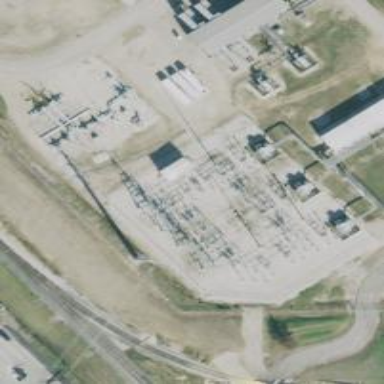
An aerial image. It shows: Switch used for power control.